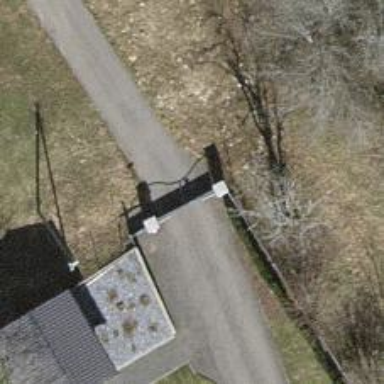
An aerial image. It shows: Gate.